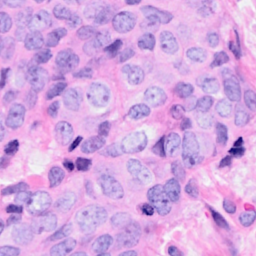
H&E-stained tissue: Breast